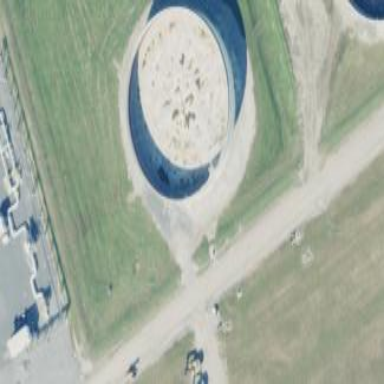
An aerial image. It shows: Storage tank that is man-made.